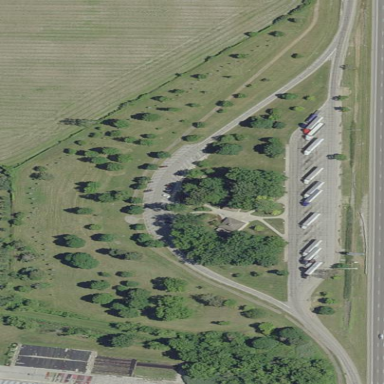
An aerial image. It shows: Rest area on the road.